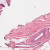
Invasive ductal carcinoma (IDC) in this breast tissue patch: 0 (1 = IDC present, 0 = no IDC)